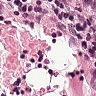
Metastatic tissue present: yes